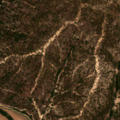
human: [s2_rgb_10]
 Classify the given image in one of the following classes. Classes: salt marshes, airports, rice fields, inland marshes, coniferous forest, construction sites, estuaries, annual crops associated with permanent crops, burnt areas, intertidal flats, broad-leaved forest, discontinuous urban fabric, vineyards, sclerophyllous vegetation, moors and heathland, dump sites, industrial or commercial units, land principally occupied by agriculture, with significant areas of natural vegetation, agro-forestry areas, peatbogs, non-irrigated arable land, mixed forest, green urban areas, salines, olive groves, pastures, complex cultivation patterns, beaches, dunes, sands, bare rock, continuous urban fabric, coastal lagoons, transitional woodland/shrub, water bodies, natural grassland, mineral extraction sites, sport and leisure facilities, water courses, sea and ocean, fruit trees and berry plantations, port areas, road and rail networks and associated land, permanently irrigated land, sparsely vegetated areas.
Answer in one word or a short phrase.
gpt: non-irrigated arable land, broad-leaved forest, mixed forest